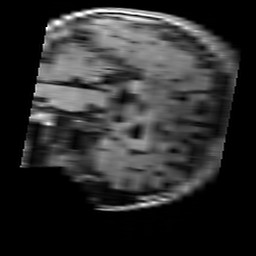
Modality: T1w
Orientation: sagittal
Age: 21
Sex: female
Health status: healthy
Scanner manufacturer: siemens
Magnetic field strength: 3 T
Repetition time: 4.1 s
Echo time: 0.0085 s